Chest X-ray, PA view. Patient: 35 years old, sex M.
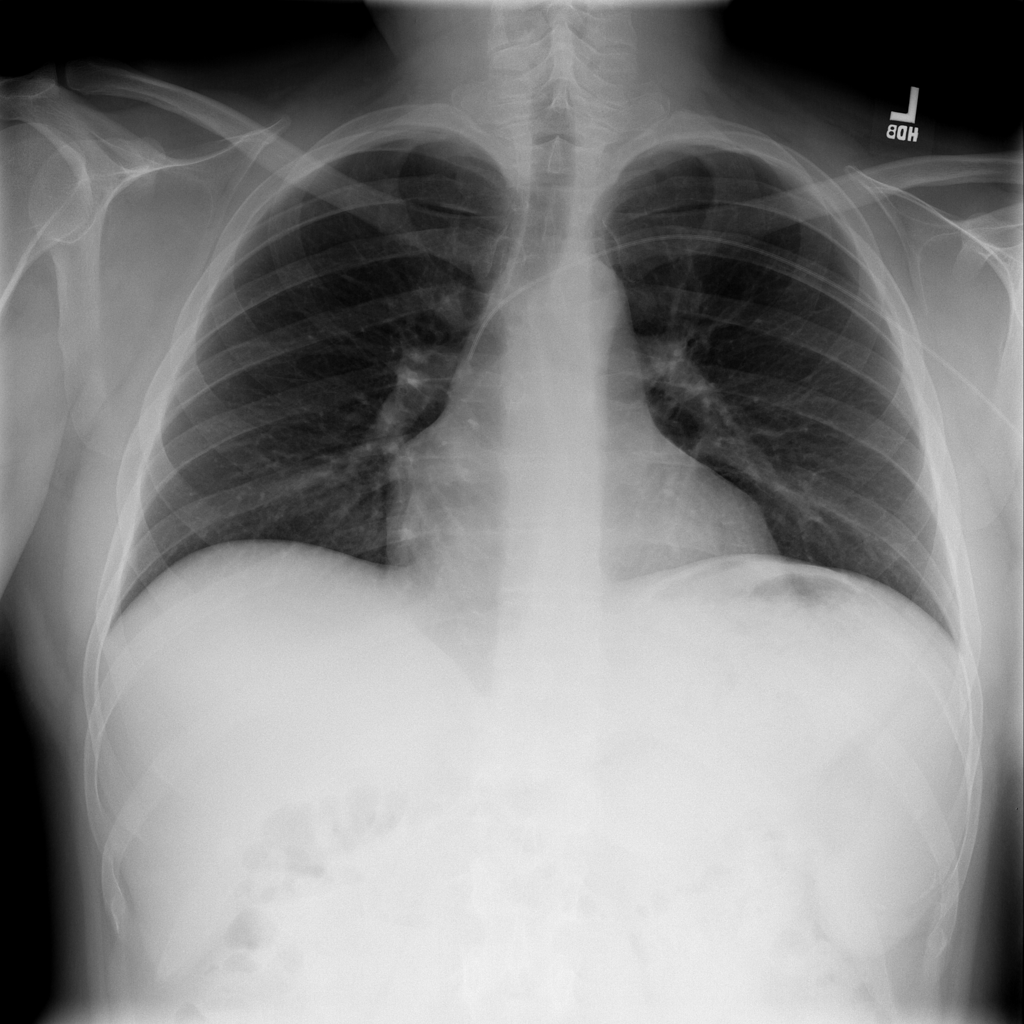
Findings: No Finding